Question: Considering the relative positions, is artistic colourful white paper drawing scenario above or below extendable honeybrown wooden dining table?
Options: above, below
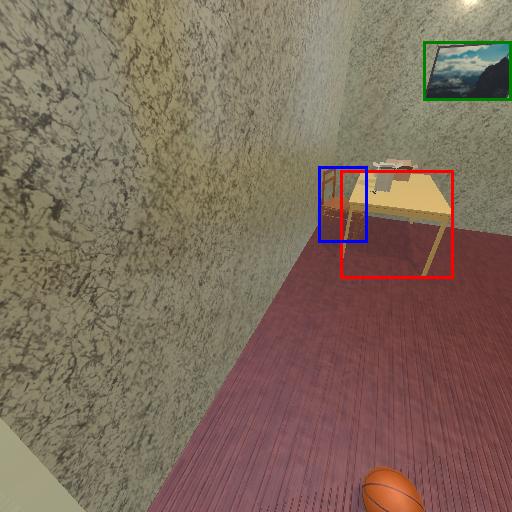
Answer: above